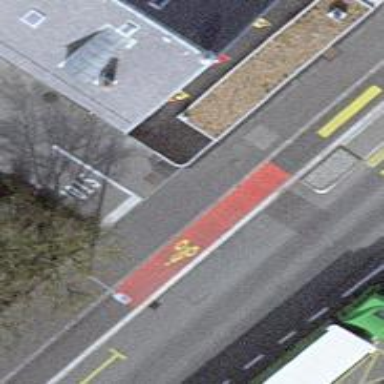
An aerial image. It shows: Unmarked road crossing.